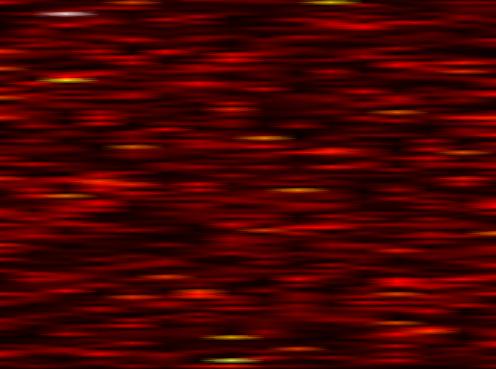
Label: UFMC